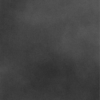
Label: dusty